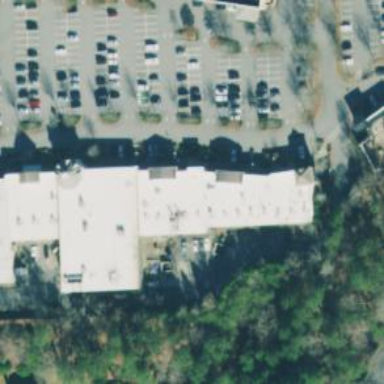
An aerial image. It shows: Fitness center located in leisure land.